Field crop: maize
Growth stage: 2
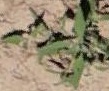
Species: atriplex